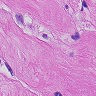
Metastatic tissue present: yes